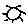
Label: sun